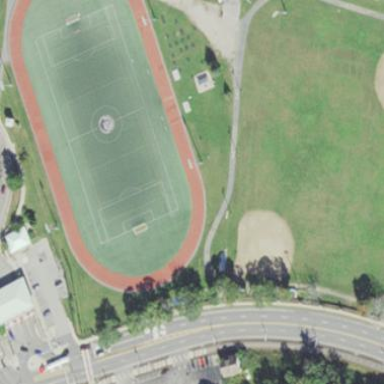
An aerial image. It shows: Track for athletics and running on leisure land.